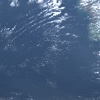
Label: water